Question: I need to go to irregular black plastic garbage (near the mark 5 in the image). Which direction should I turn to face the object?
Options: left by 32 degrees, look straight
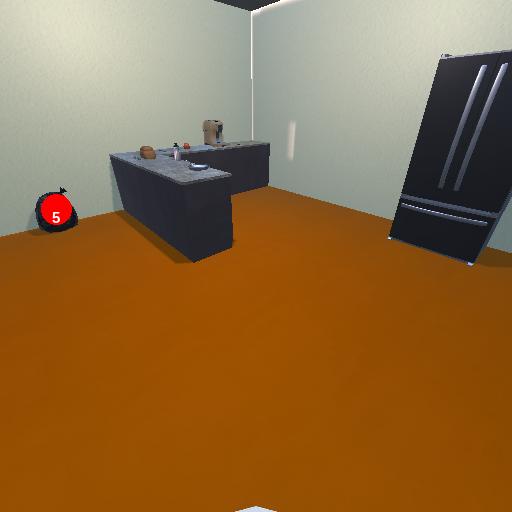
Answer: left by 32 degrees